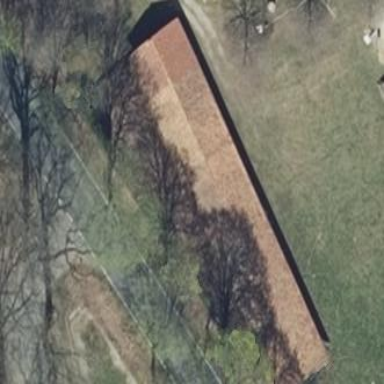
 where the roof is oriented along the structure."